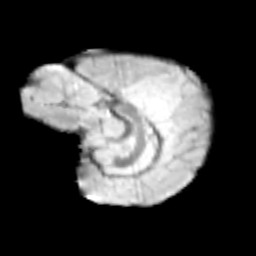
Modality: T2w
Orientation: sagittal
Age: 10
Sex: female
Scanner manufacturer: siemens
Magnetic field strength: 3 T
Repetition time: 3.8 s
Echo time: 0.07 s